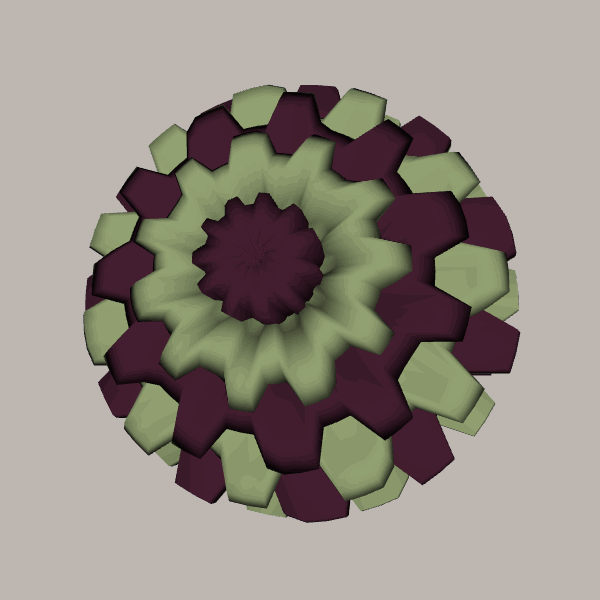
Background: light